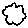
Label: cloud